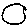
Label: circle